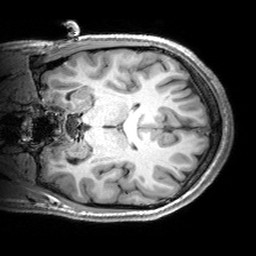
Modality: T1w
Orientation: coronal
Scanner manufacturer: siemens
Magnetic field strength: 3 T
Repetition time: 2.53 s
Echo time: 0.00299 s